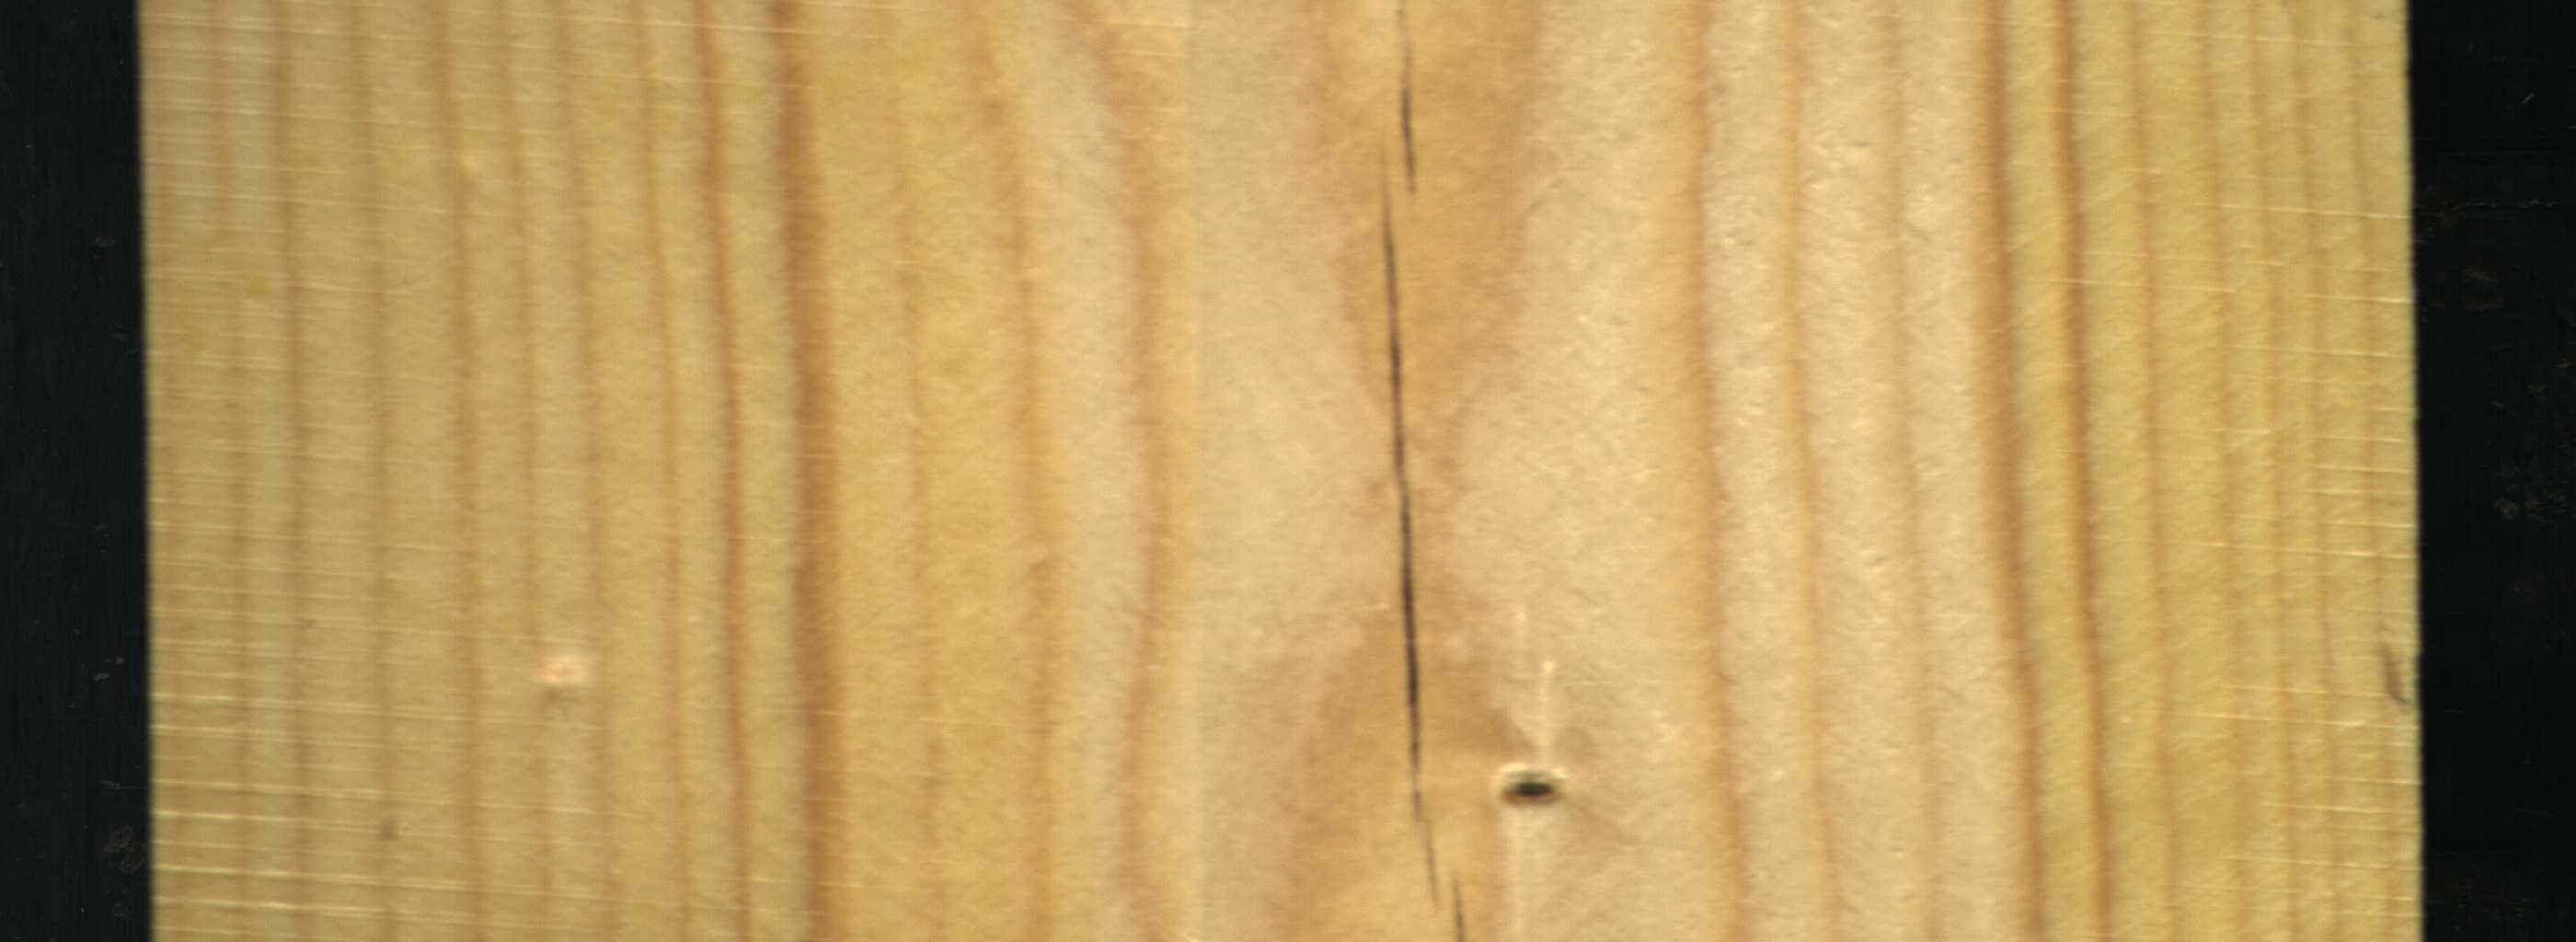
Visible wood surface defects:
Crack
Crack
Live_Knot